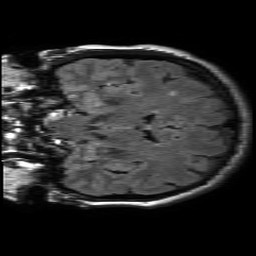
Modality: FLAIR
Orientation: coronal
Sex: female
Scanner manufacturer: philips
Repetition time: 11 s
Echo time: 0.125 s